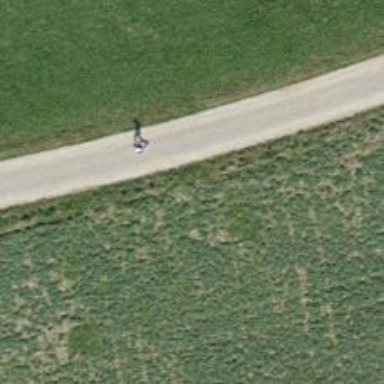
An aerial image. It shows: Well-maintained track road of grade 1.